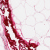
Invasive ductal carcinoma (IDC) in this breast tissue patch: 0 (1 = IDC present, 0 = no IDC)